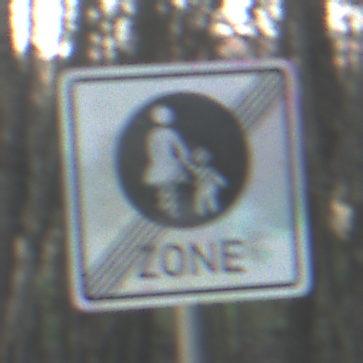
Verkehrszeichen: EndeFussgaengerzone
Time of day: SunriseSunset
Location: Outdoor (Nature)
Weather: Clear
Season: Winter
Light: Natural